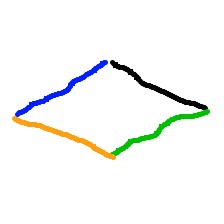
Shape: rhombus